Question: Given some known input values and observed outputs, determine how many possible combinations exist for the unknown inputs that would produce the same outputs.
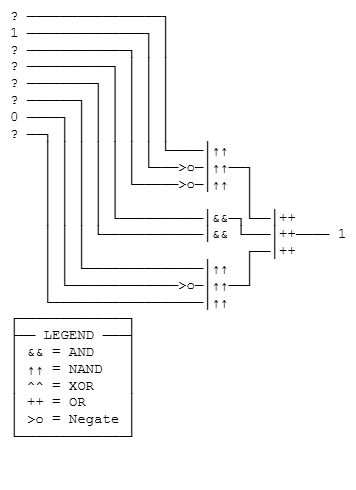
Answer: 61